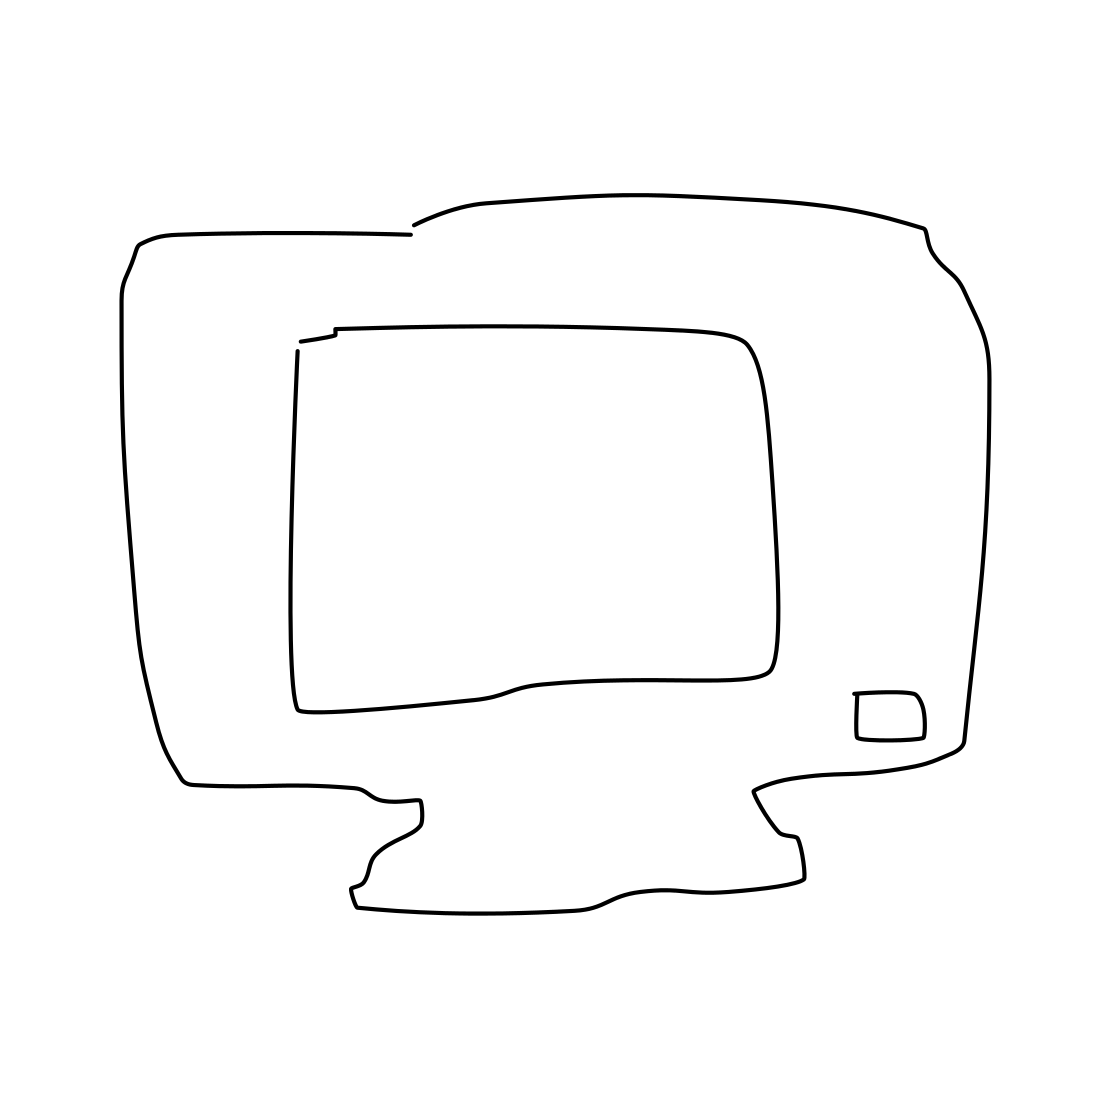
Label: computer monitor